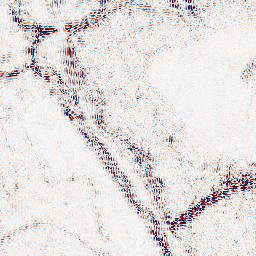
Category: wavelet
Decomposition family: wavelet_reverse_biorthogonal
Decomposition parameters: wavelet: rbio5.5
level: 2
Upsampling method: bspline
Upsampling parameters: scale: 2
Upsampling scale: 2